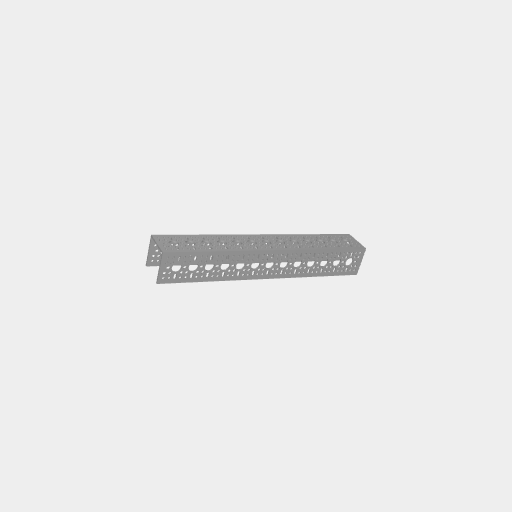
Part: UChannel13H